Question: I want to add a second row of tabs to my Android application on the second fragment accessed from the ActionBar tabs.

Tab 1 shows fragment 1.
Tab 2 shows fragment 2 but I would like fragment 2 to have a second row of tabs so it will show fragment a or b.
But it seems like fragments within fragments cannot be done and an ActionBar submenu can't be switched on or off. I have also tried with a FragmentStatePagerAdapter with a TabHost and a ViewPager which displays the tabs fine but does not display the fragments. Is there any other way to do this?
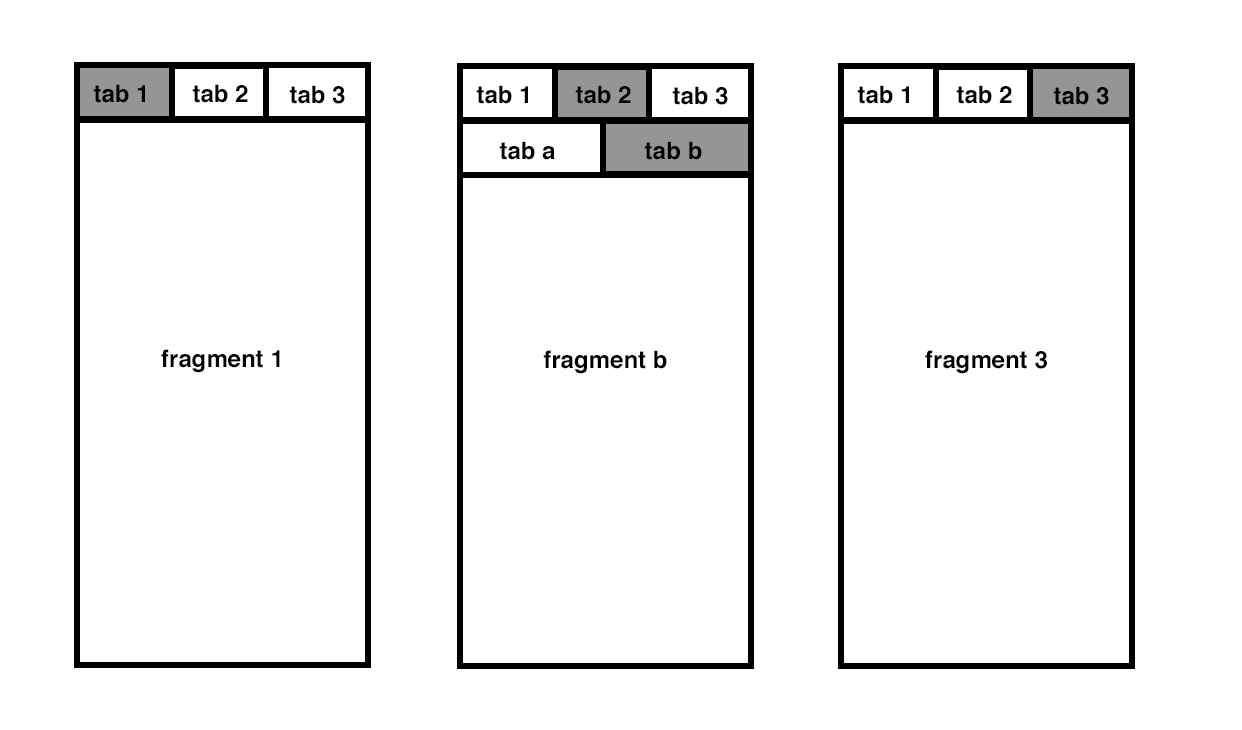
Answer: If you know the new Design Support Library ....
In your second fragment you can use TabLayout introduced in design support library 22 . Which is same as Actionbar tabs.
So just add the 'TabLayout' in your second fragment XML.
And TabLayout has a method 'setUpWithViewPager()'. So you can easily setup your tabs.
I hope it helps you.
here is the reference <URL>